Question: I seem to be having an issue with aligning the basket on the top row when viewing my site on a mobile. For some reason, this sometimes appears at the top and sometimes appears at the bottom and I cant work out why this is and where I need to amend the code in order to fix this.
Would really appreciate if somebody could advise. I have attached an image to show this from a mobile and the site itself can be seen at:
<URL>
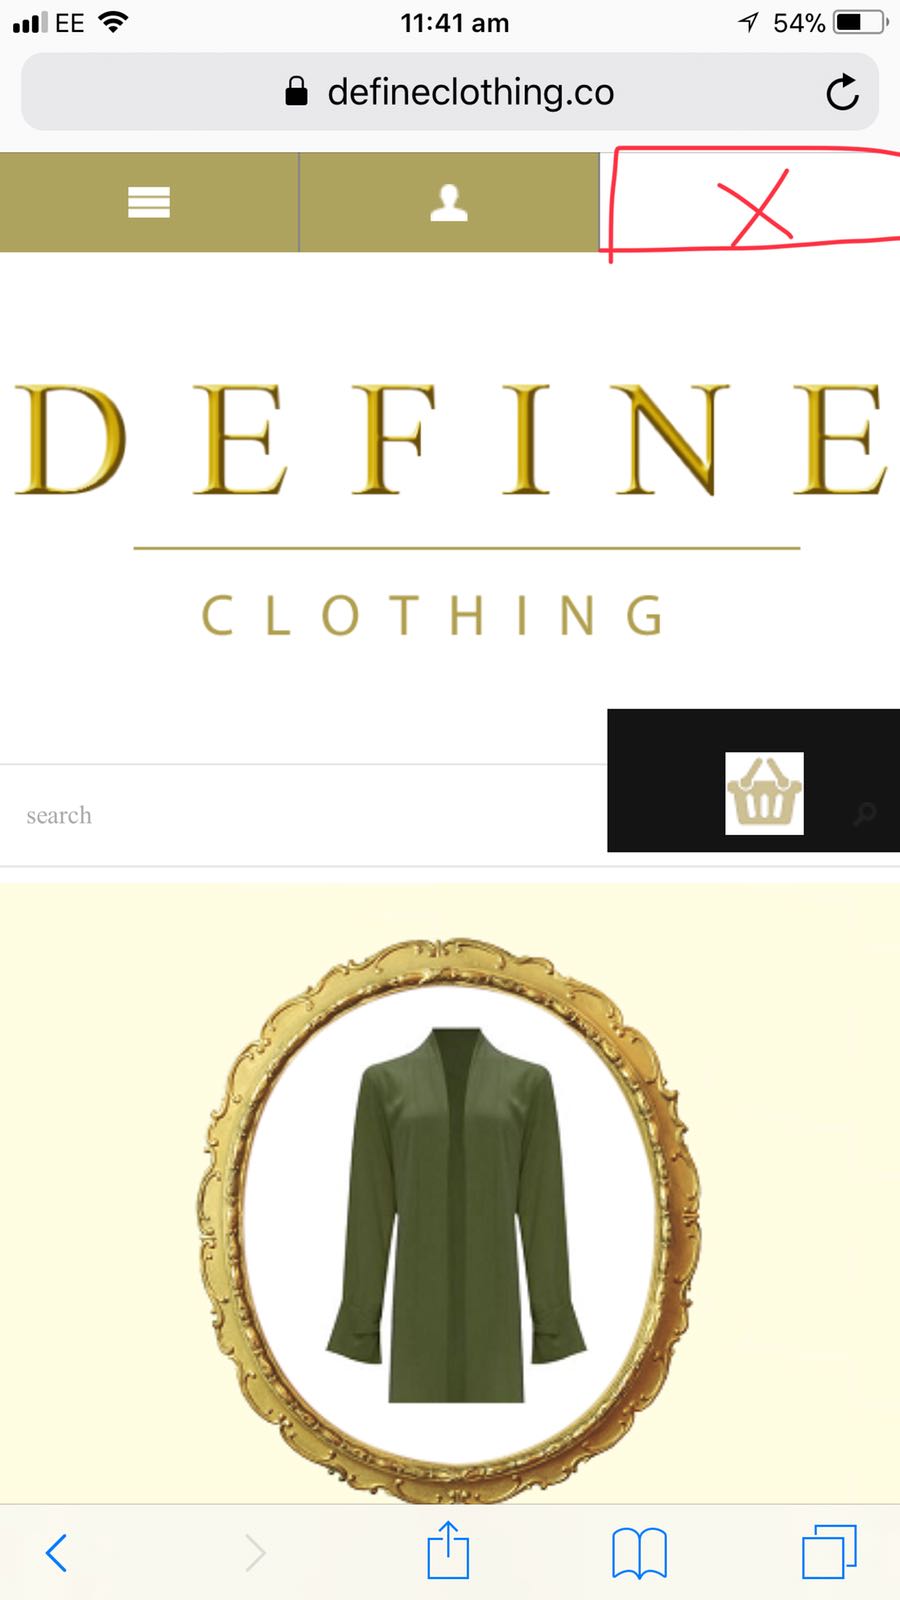
Answer: I wonder why it even works sometimes ;)
This div '<div class="col-xs-12 col-sm-12">' has a relative positioning and '<div class="top-header ">' an absolute positioning.
Absolute positioned elements are positioned relative to the first positioned parent (which means relative, absolut or fixed). In order to achive the behaviour you want simply reset the relative positioning of '<div class="col-xs-12 col-sm-12">' to 'position: static'
'''
<div class="col-xs-12 col-sm-12">
<div class="top-header ">
....
</div> <!-- End Top Header -->
</div>
'''